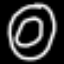
Label: donut